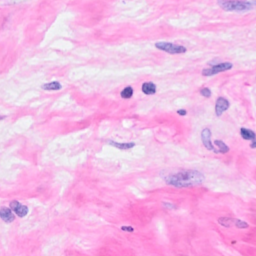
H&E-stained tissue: Breast